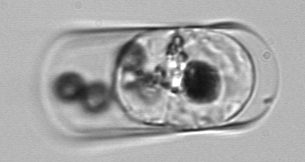
Label: Guinardia_flaccida